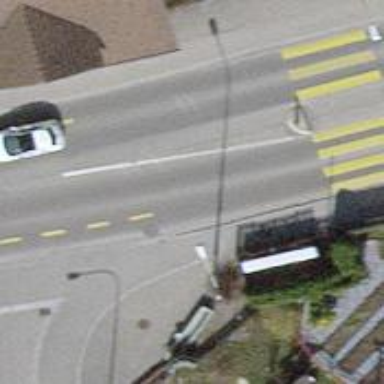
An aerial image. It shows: Tertiary road with asphalt surface including cycle lane.